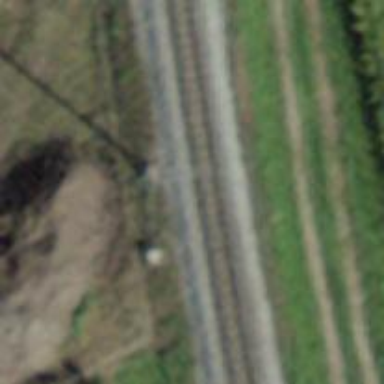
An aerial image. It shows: Power pole.